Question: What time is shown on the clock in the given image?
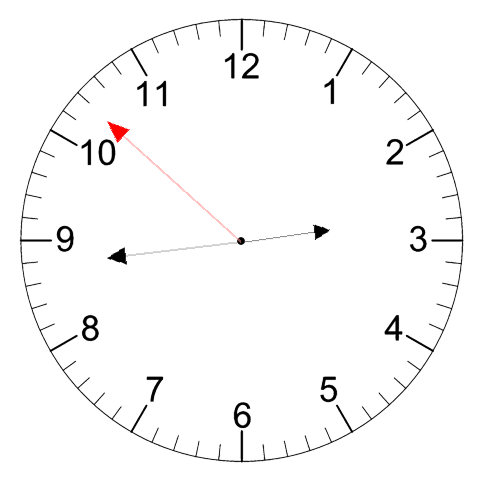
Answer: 02:43:52